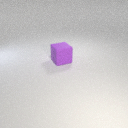
large purple rubber cube